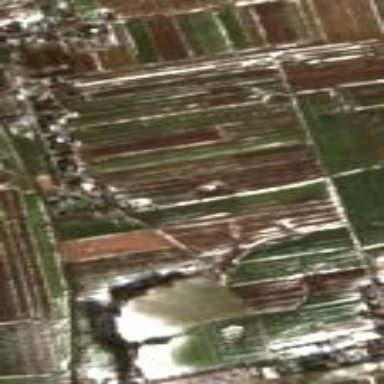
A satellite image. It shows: Picturesque farmland scene.